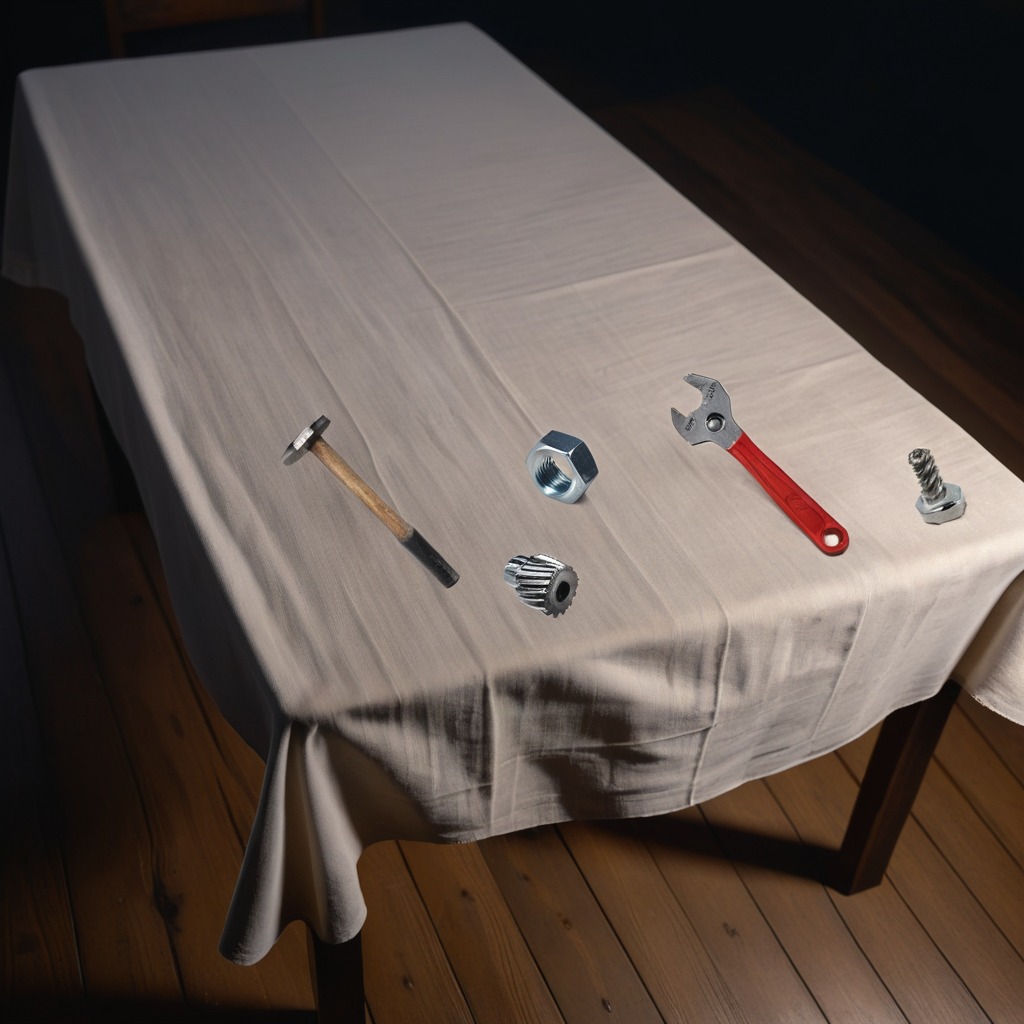
A steel gear with teeth, a metal machine screw, a hammer, a metal nut, and a wrench are lying on a wooden table inside a workshop at night.